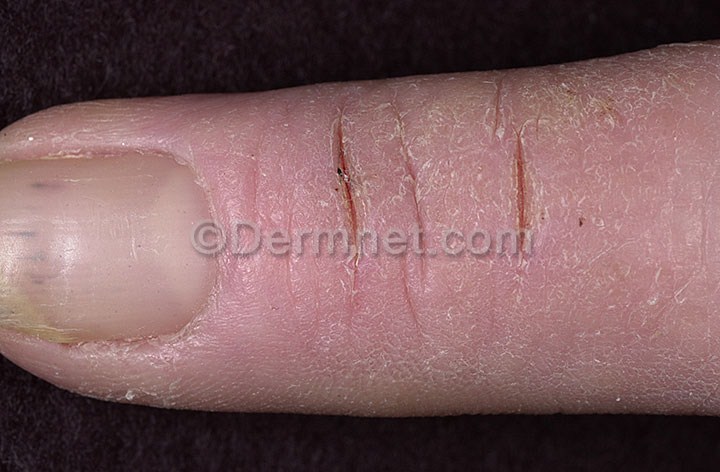
Disease: Eczema Photos